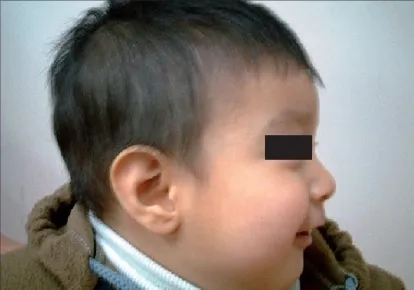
Photograph of the patient at age two with normal appearance.
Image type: medical_photograph (oral_photograph)